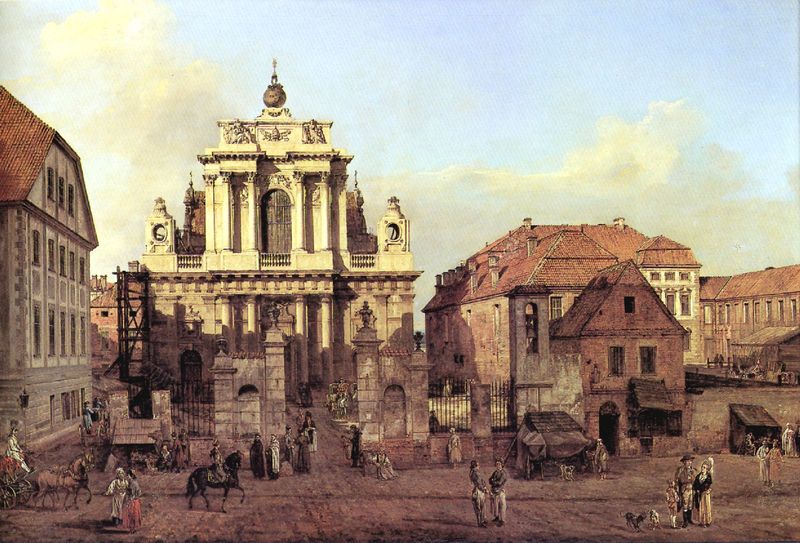
Titel: Die Karmeliterkirche
Künstler: Canaletto
Standort: Warschau, Königsschloß (EU - PL)
Schlagwörter: gemälde, mann, frauen, menschen, stadt, fenster, frau, licht, straße, säule, säulen, tür, dach, gebäude, haus, hunde, malerei, barock, häuser, kirche, familie, pferd, pferde, reiter, fassaden, dorf, kutsche, platz, soldaten, geländer, tor, gerüst, türme, kugel, portal, gesims, skulpturen, baustelle, korintisch, barrok